Question: I have a listview that will be filled with 'AsyncTask' and at the bottom edge of the app I need to show a fixed overlay layout like this:

But I can't figure it out how I can do this in xml?
This is my present layout.xml:
'''
<?xml version="1.0" encoding="utf-8"?>
<LinearLayout xmlns:android="http://schemas.android.com/apk/res/android"
android:layout_width="match_parent"
android:layout_height="match_parent"
android:orientation="vertical">
<ListView
android:id="@+id/list"
android:layout_width="match_parent"
android:layout_height="wrap_content" />
<!-- Probably I need to do something here -->
</LinearLayout>
'''
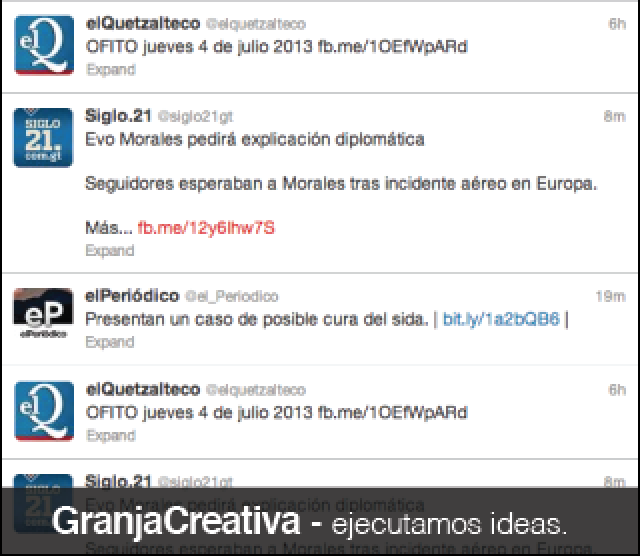
Answer: As Daniel has suggested, use a 'RelativeLayout' because it allows stacking of components(same with 'FrameLayout' and 'SurfaceView'). The following code will give you the layout you are looking for:
'''
<?xml version="1.0" encoding="utf-8"?>
<RelativeLayout xmlns:android="http://schemas.android.com/apk/res/android"
android:layout_width="match_parent"
android:layout_height="match_parent" >
<ListView
android:id="@+id/list"
android:layout_width="match_parent"
android:layout_height="match_parent" />
<RelativeLayout
android:layout_width="match_parent"
android:layout_height="50dp"
android:background="@color/transparentBlack"
android:layout_alignParentBottom="true" >
<TextView
android:id="@+id/textView2"
android:layout_width="wrap_content"
android:layout_height="wrap_content"
android:layout_alignBottom="@+id/textView1"
android:layout_alignParentRight="true"
android:layout_marginRight="20dp"
android:text="Medium Text"
android:textColor="@color/white"
android:textAppearance="?android:attr/textAppearanceMedium" />
<TextView
android:id="@+id/textView1"
android:layout_width="wrap_content"
android:layout_height="wrap_content"
android:layout_alignParentLeft="true"
android:layout_centerVertical="true"
android:layout_marginLeft="40dp"
android:text="Large Text"
android:textAppearance="?android:attr/textAppearanceLarge"
android:textColor="@color/white" />
</RelativeLayout>
</RelativeLayout>
'''
In the code above, the color hex values used for 'transparentBlack' is '#95000000' and 'white' is '#ffffff'.
Here is an excellent tutorial on the basics of UI design in android: <URL>.